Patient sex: M
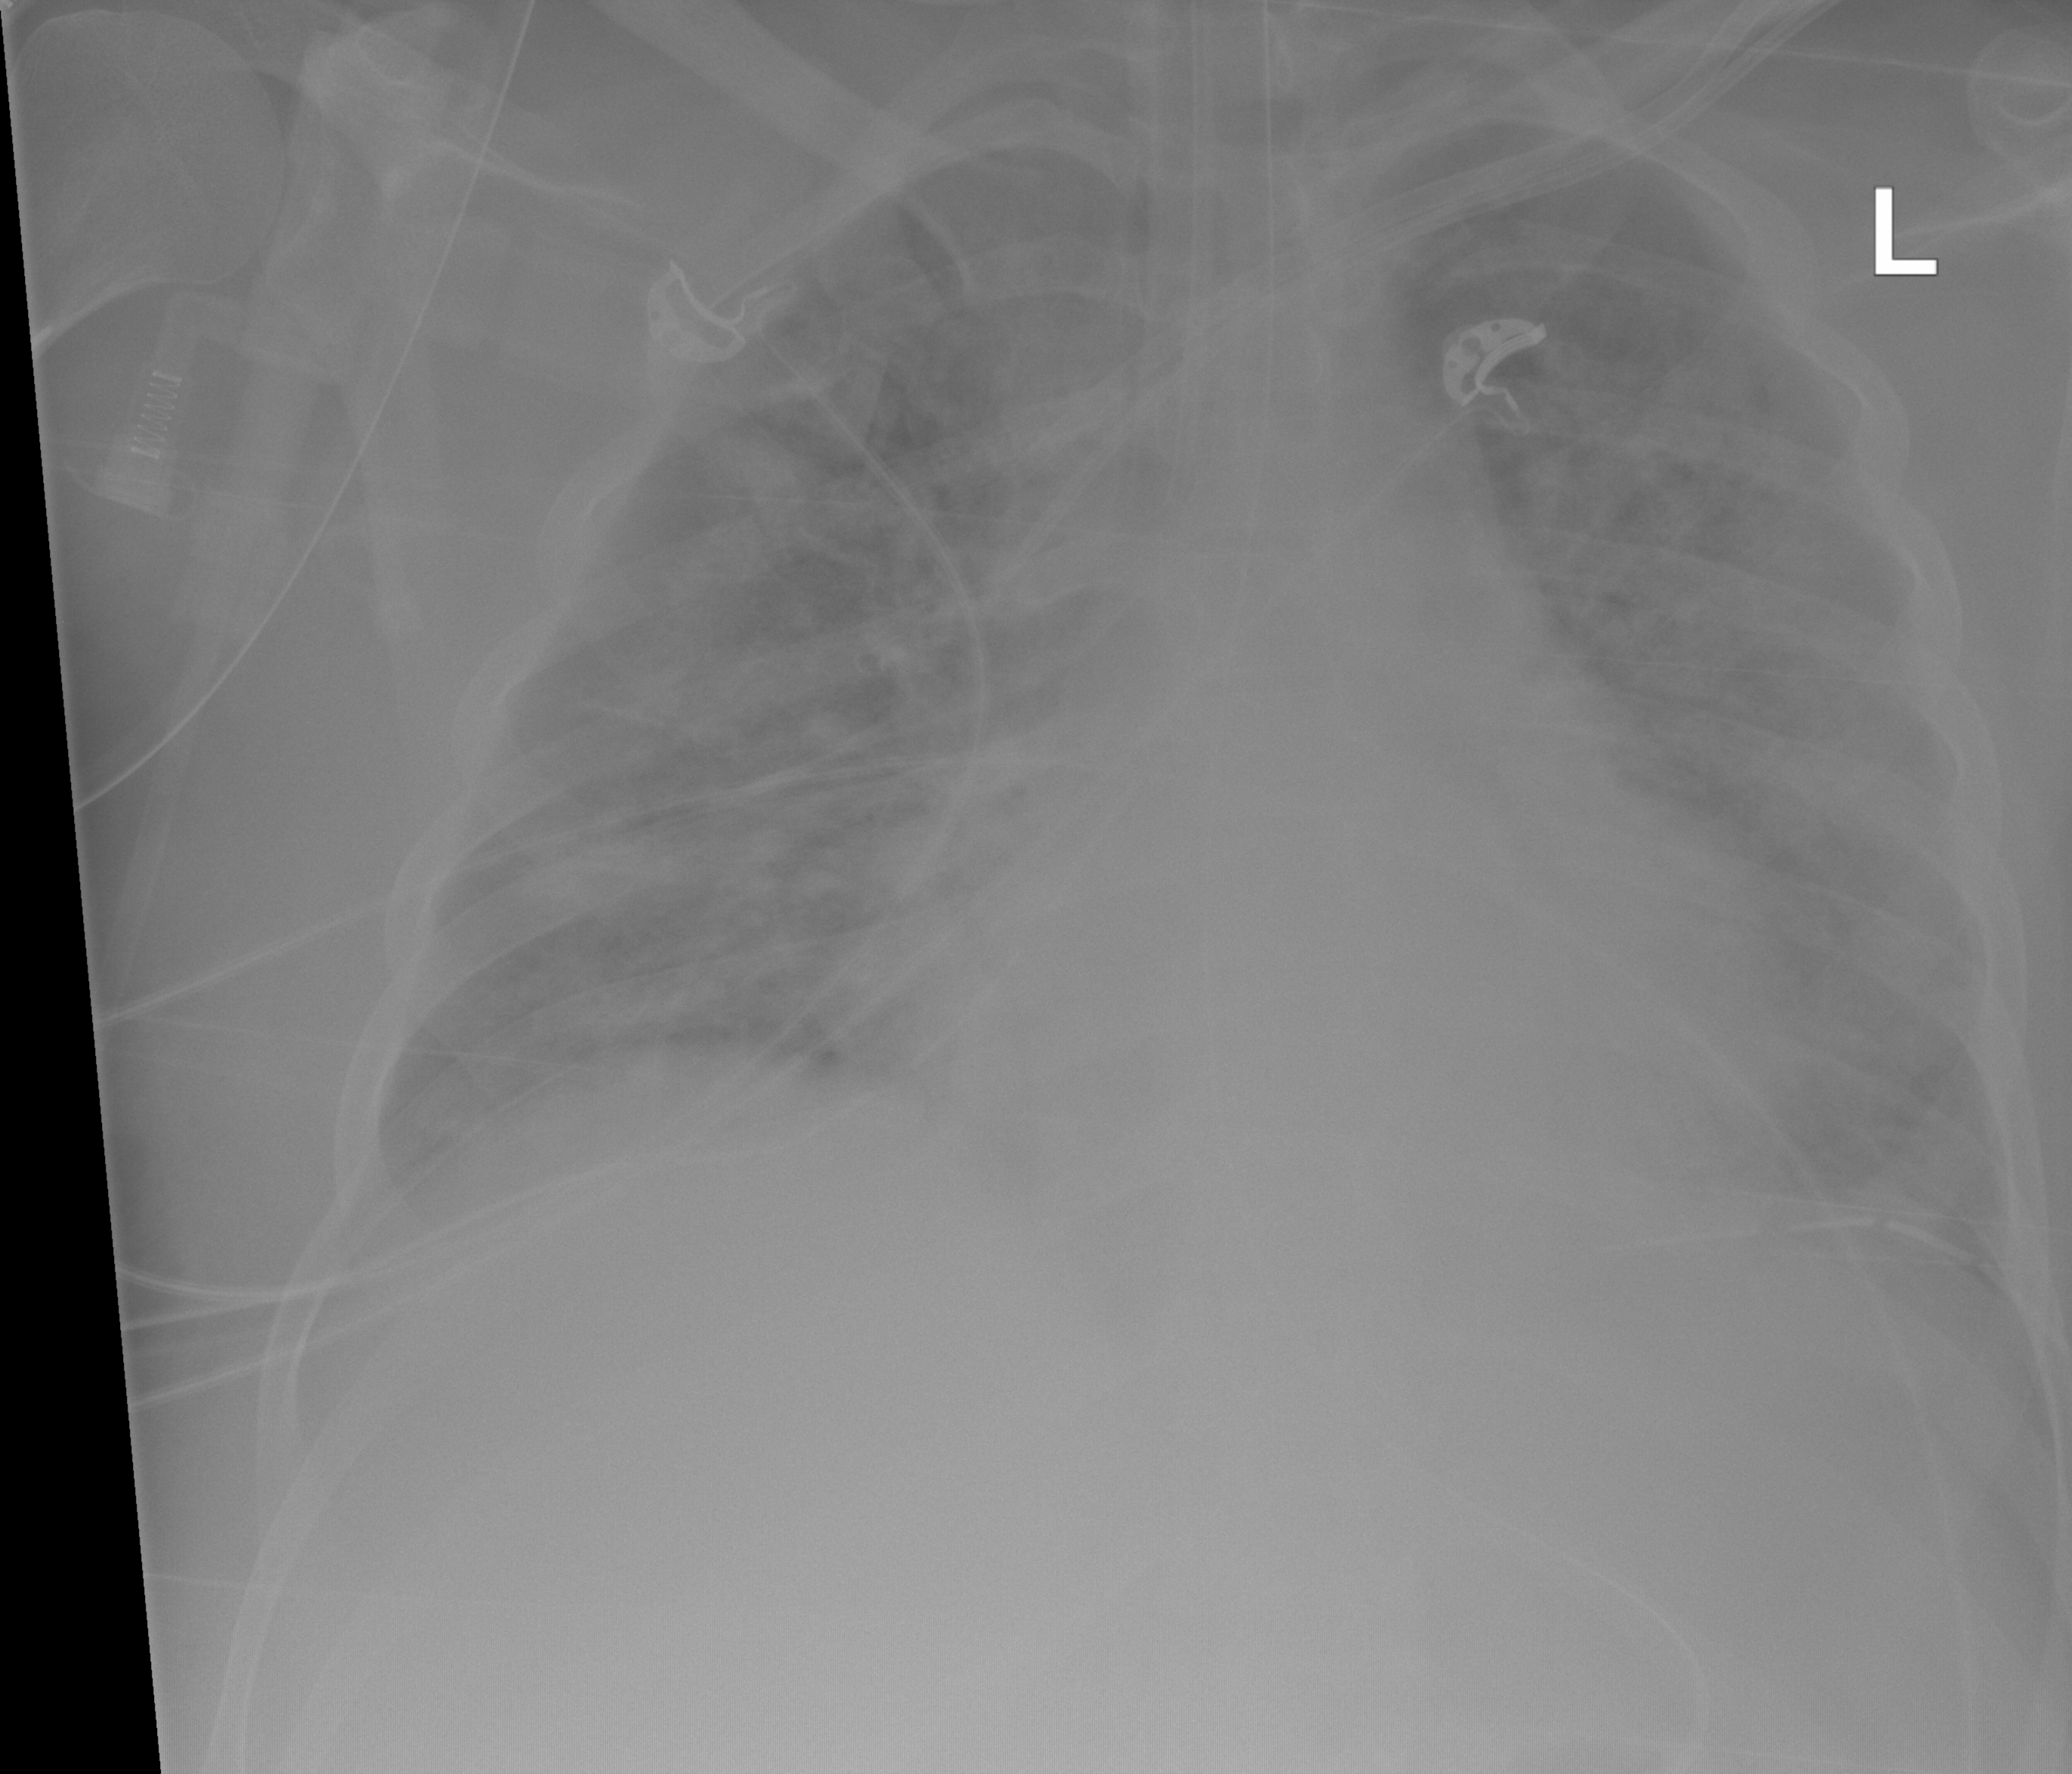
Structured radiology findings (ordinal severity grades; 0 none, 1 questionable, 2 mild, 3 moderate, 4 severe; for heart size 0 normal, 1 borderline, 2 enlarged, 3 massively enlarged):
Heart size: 1
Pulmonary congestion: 2
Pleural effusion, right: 0
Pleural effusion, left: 1
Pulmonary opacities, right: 3
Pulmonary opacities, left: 3
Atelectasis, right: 2
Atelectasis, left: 2